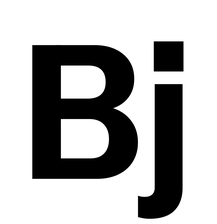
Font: InstrumentSans_Bold